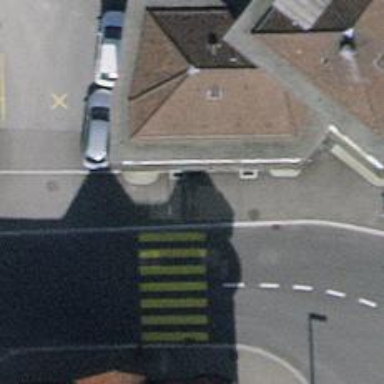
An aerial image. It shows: Sidewalk.